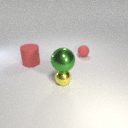
small yellow metal sphere to the right of large red rubber cylinder